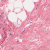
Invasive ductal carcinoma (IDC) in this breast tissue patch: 0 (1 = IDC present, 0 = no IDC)